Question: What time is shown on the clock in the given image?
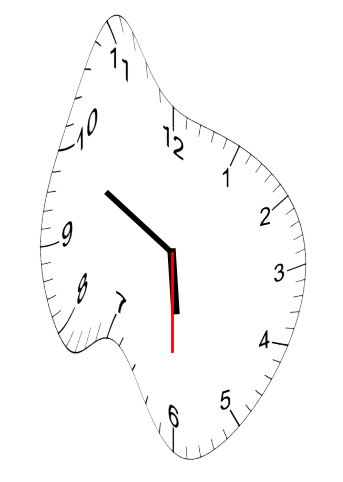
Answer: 05:49:30